二年级 · 算术
何师傅每小时能修几台机器?

答: 何师傅每小时能修 $(\quad)$ 台机器。
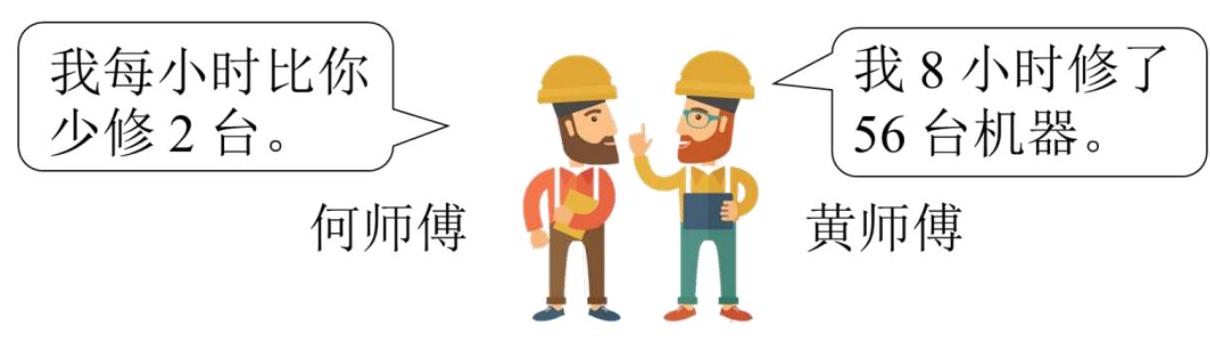
答案: 黄师傅: $56 \div 8=7$ (台)

何师傅: $7-2=5$ (台)

答: 何师傅每小时能修 5 台机器。